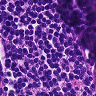
Metastatic tissue present: no